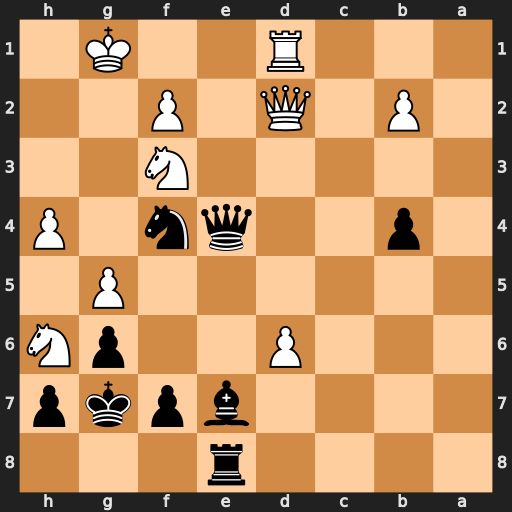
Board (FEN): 4r3/4bpkp/3P2pN/6P1/1p2qn1P/5N2/1P1Q1P2/3R2K1
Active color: b
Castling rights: -
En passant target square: -
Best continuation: Qxf3 Qd4+ f6